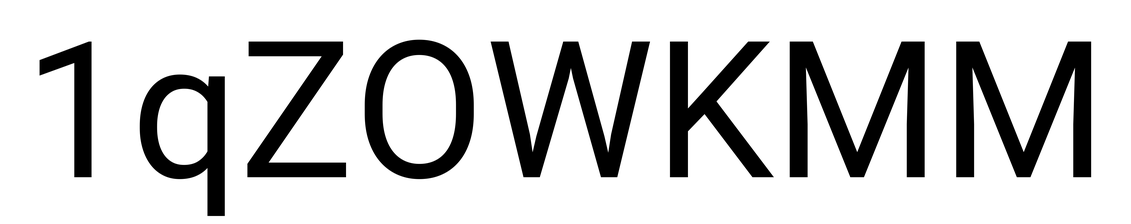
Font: Roboto_Regular